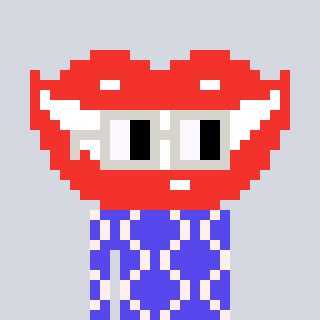
a pixel art character with square light gray glasses, a smile-shaped head and a computerblue-colored body on a cool background